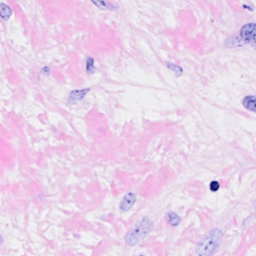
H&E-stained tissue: Breast